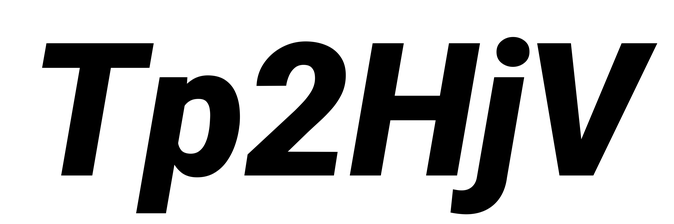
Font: Roboto-Italic_Black_Italic